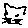
Label: cat